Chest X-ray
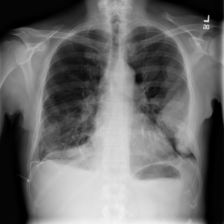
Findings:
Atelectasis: negative
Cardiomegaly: negative
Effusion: positive
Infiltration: negative
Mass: positive
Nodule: positive
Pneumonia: negative
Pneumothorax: negative
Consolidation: negative
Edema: negative
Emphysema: negative
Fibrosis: negative
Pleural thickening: positive
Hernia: negative